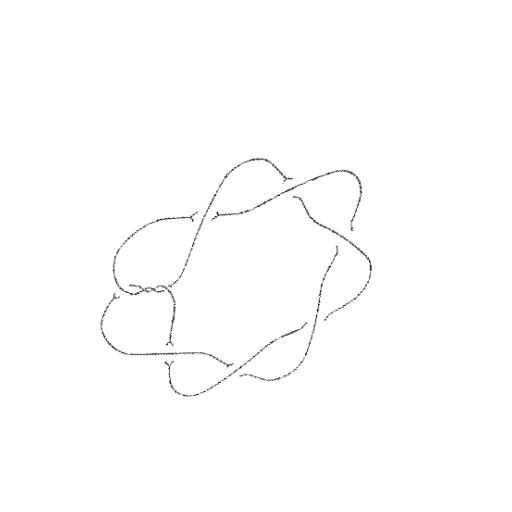
Crossing number: 10